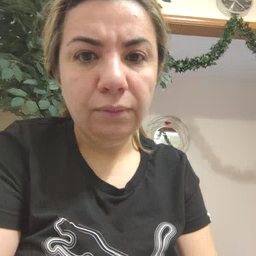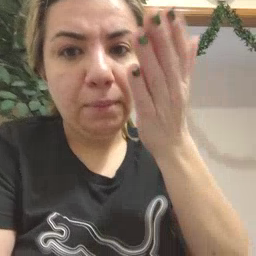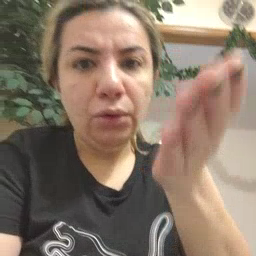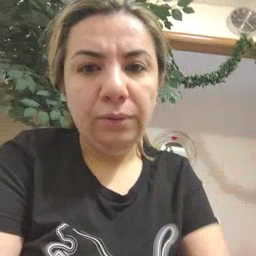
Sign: boat